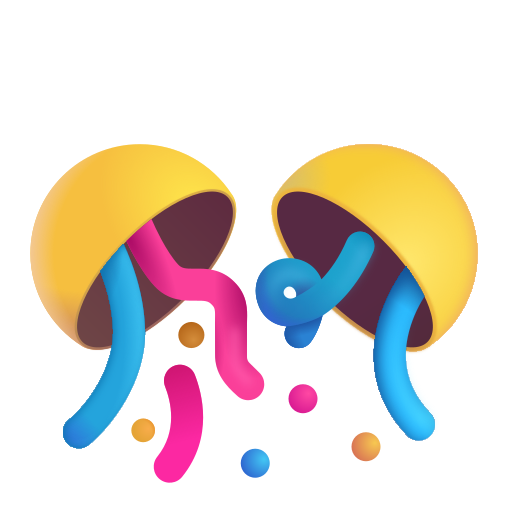
confetti ball color